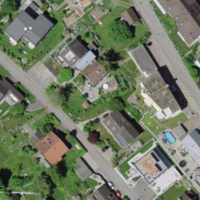
EUNIS habitat code: 54
Species observed at this site:
Teucrium scorodonia